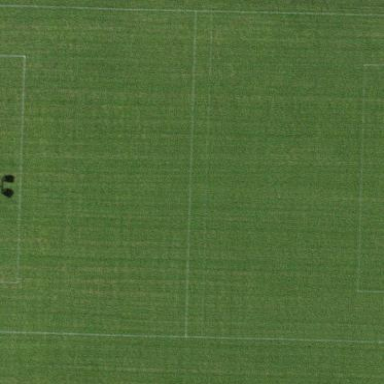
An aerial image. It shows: Soccer pitch designated for leisure and sports activities.